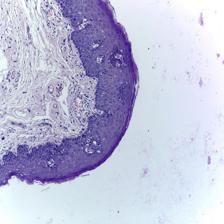
Diagnosis: Normal